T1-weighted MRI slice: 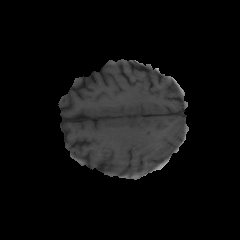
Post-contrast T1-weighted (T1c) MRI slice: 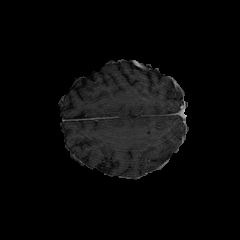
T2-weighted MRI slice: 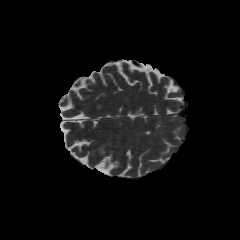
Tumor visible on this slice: no